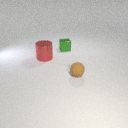
large red metal cylinder behind small brown rubber sphere